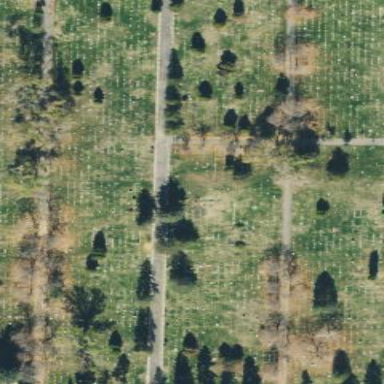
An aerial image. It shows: Sector in the cemetery.